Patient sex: M
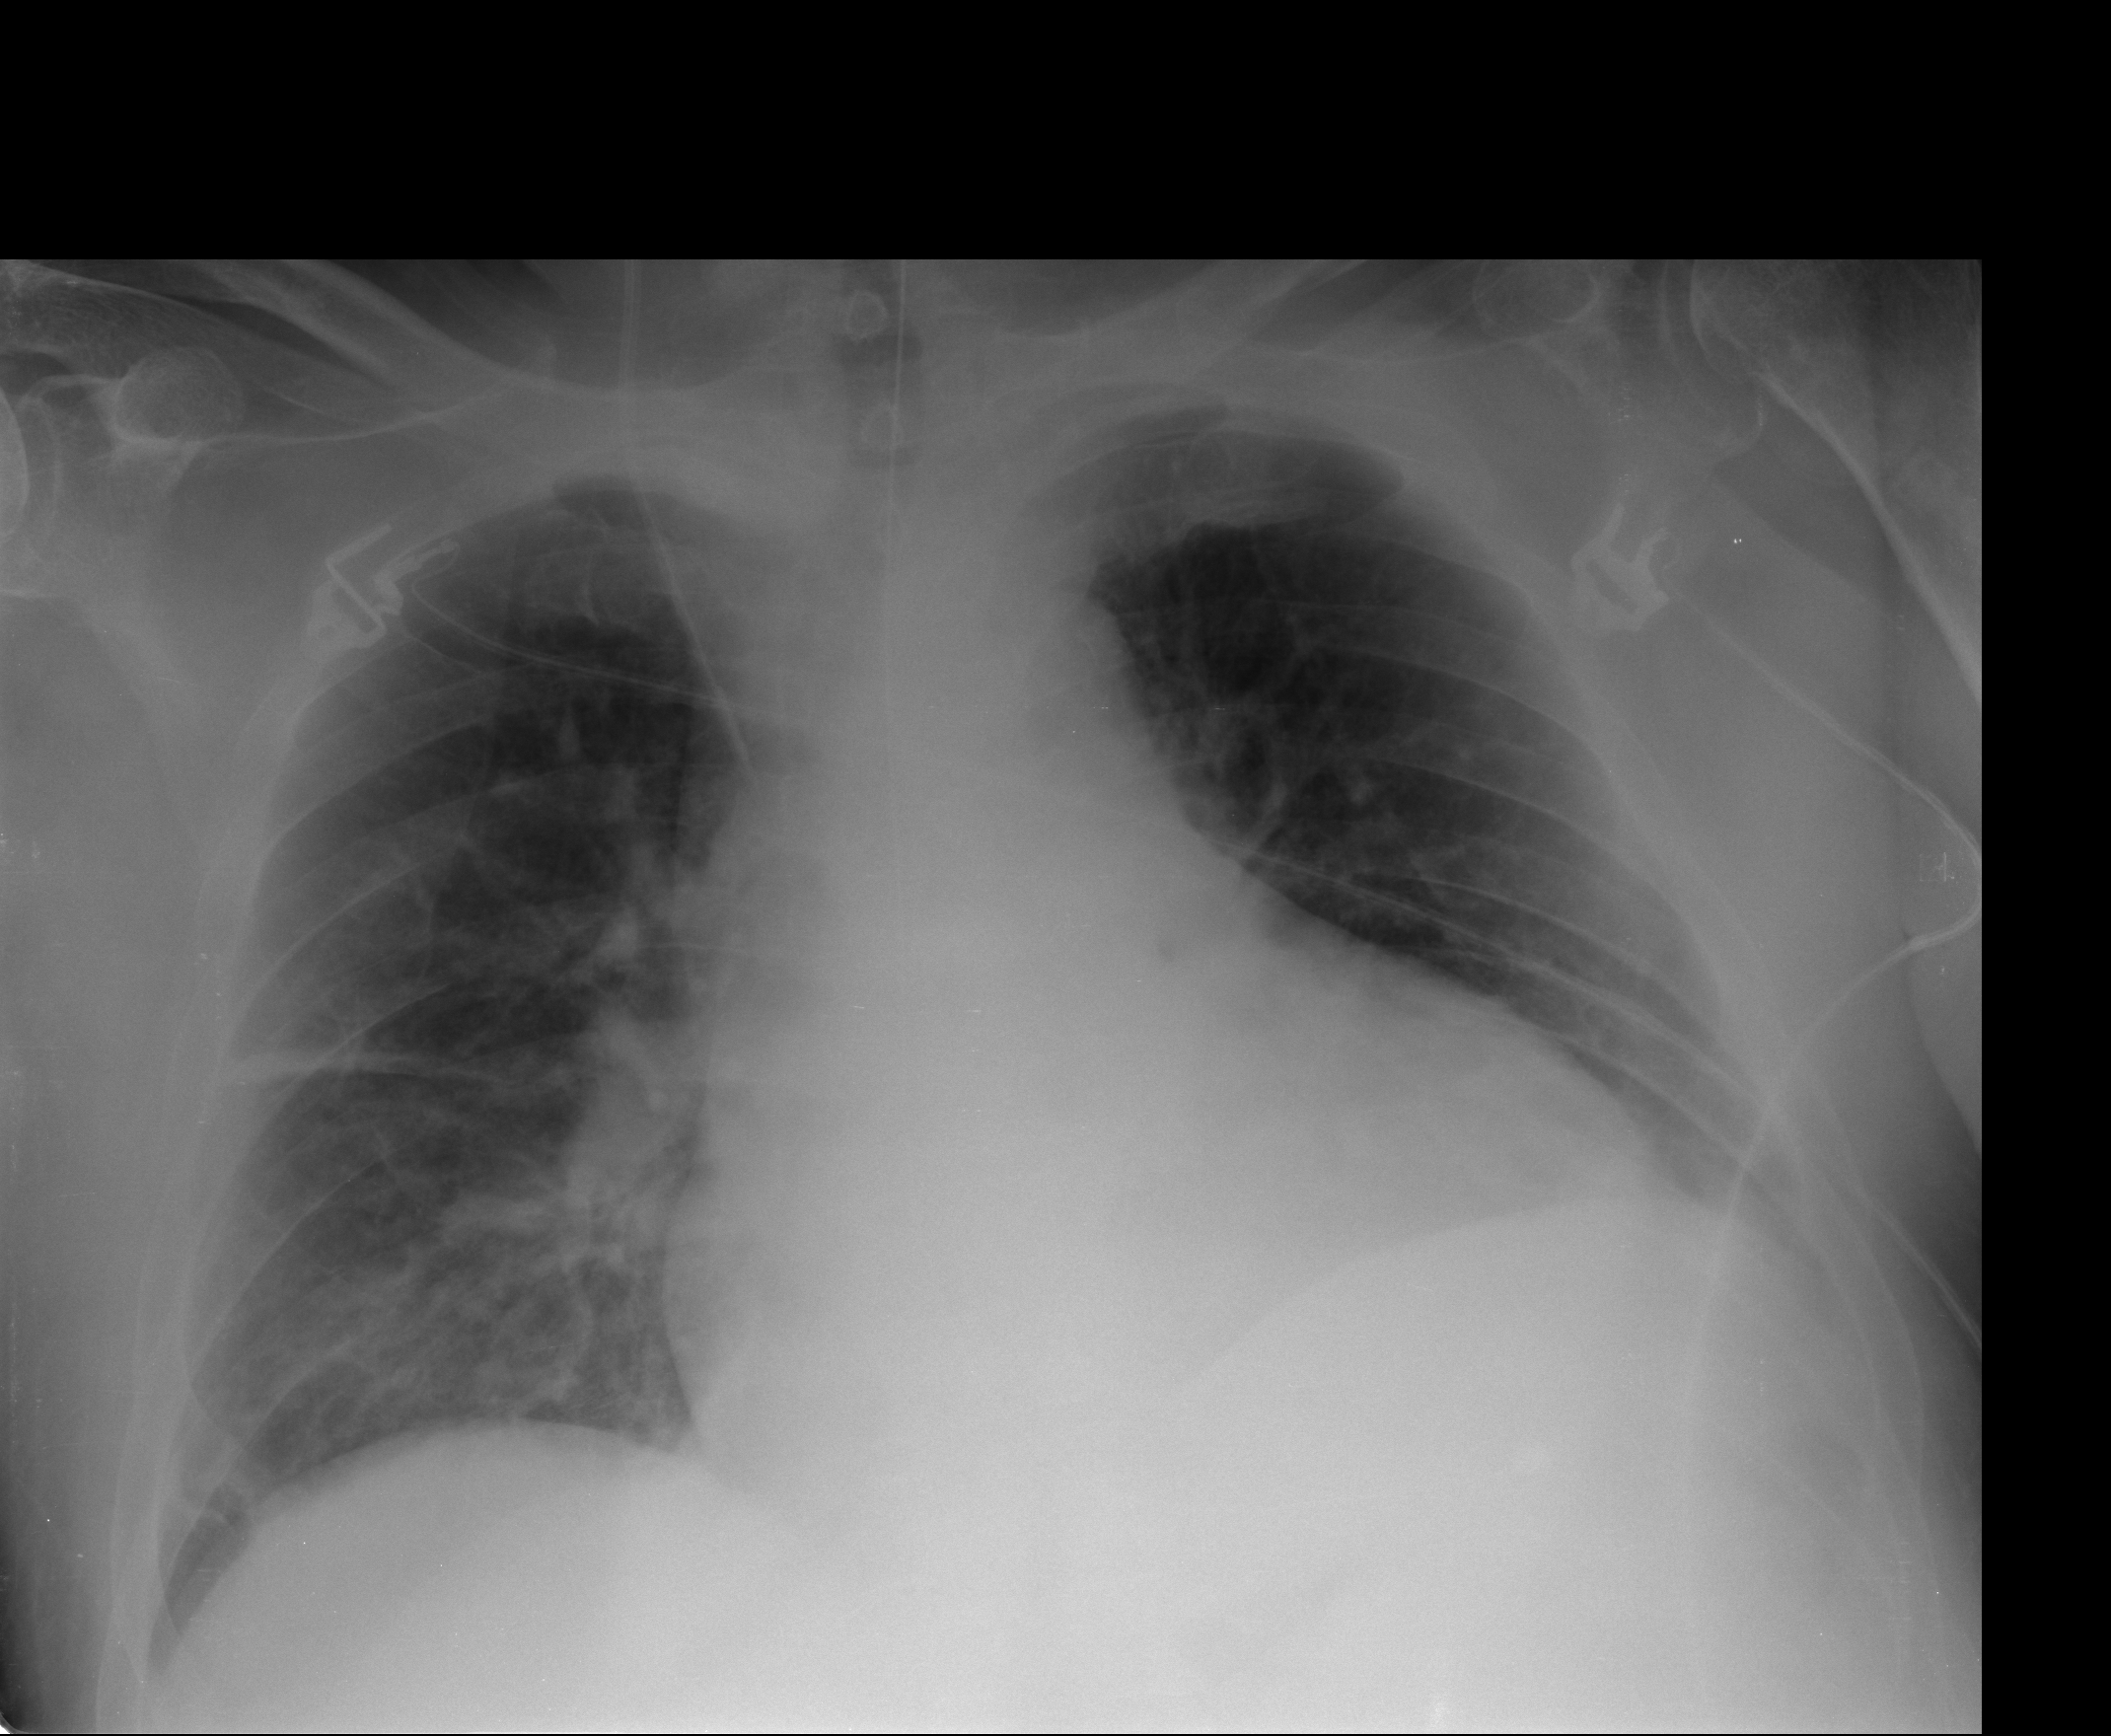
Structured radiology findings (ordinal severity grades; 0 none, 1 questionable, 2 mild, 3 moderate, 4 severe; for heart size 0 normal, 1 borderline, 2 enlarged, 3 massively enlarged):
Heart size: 2
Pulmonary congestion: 2
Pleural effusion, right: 0
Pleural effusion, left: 2
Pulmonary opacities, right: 1
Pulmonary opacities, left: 1
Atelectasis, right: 3
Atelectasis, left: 2